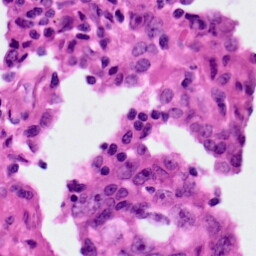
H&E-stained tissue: Lung